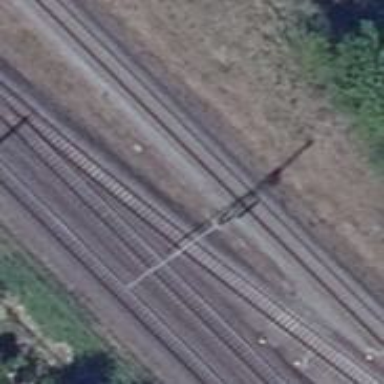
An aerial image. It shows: Railway with electrified contact lines.